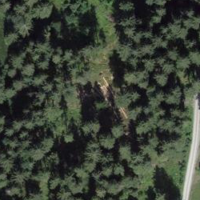
EUNIS habitat code: 43
Species observed at this site:
Vaccinium myrtillus